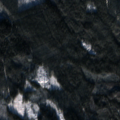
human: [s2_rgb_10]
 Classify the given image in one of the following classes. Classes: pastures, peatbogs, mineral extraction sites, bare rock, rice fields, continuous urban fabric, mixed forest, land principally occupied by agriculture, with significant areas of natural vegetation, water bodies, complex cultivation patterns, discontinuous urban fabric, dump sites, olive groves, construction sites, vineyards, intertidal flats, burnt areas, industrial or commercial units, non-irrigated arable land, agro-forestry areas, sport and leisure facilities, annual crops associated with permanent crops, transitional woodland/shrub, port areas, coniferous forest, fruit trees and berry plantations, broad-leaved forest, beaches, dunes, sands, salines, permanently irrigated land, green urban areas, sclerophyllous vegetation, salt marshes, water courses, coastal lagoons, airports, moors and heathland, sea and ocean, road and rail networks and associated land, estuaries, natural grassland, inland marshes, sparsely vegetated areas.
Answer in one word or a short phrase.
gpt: coniferous forest, mixed forest